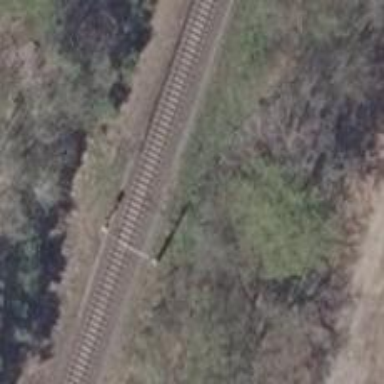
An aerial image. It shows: Railway signal.